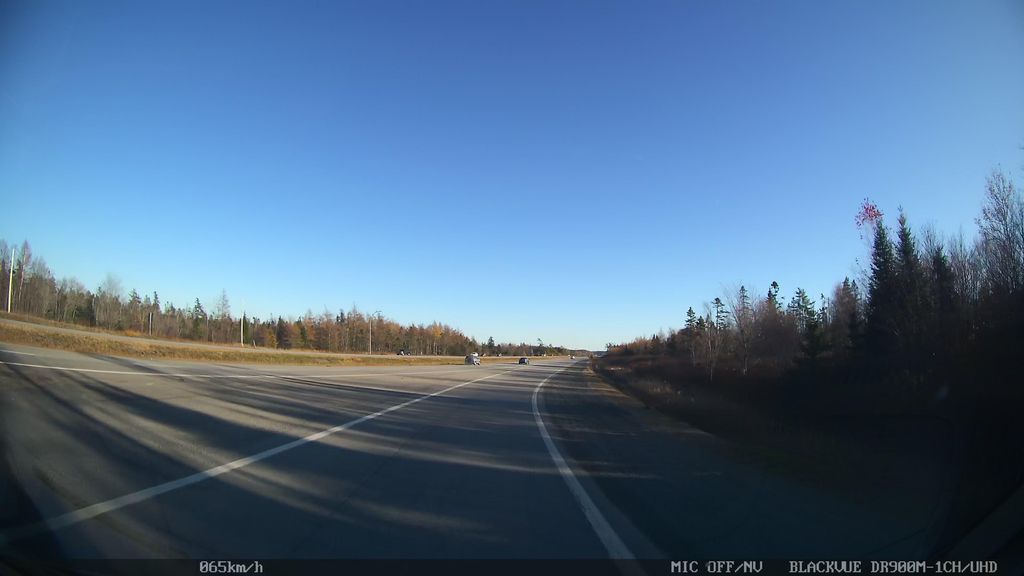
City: halifax